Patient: sex M, age 60
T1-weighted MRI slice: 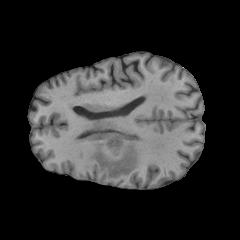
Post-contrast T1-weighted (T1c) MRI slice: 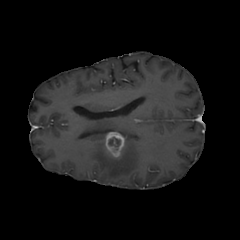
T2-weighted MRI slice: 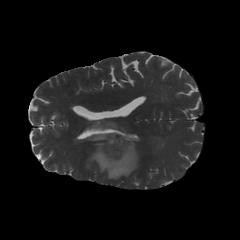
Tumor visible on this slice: yes
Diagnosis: Glioblastoma, IDH-wildtype
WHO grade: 4